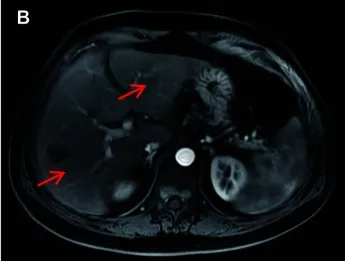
(B) Response of liver metastases detected using MRI in January 2020 after treatment with etoposide combined with cisplatin and continued ADT plus pembrolizumab. Metastases are indicated by red arrows.
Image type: radiology (mri)